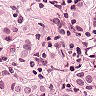
Metastatic tissue present: yes